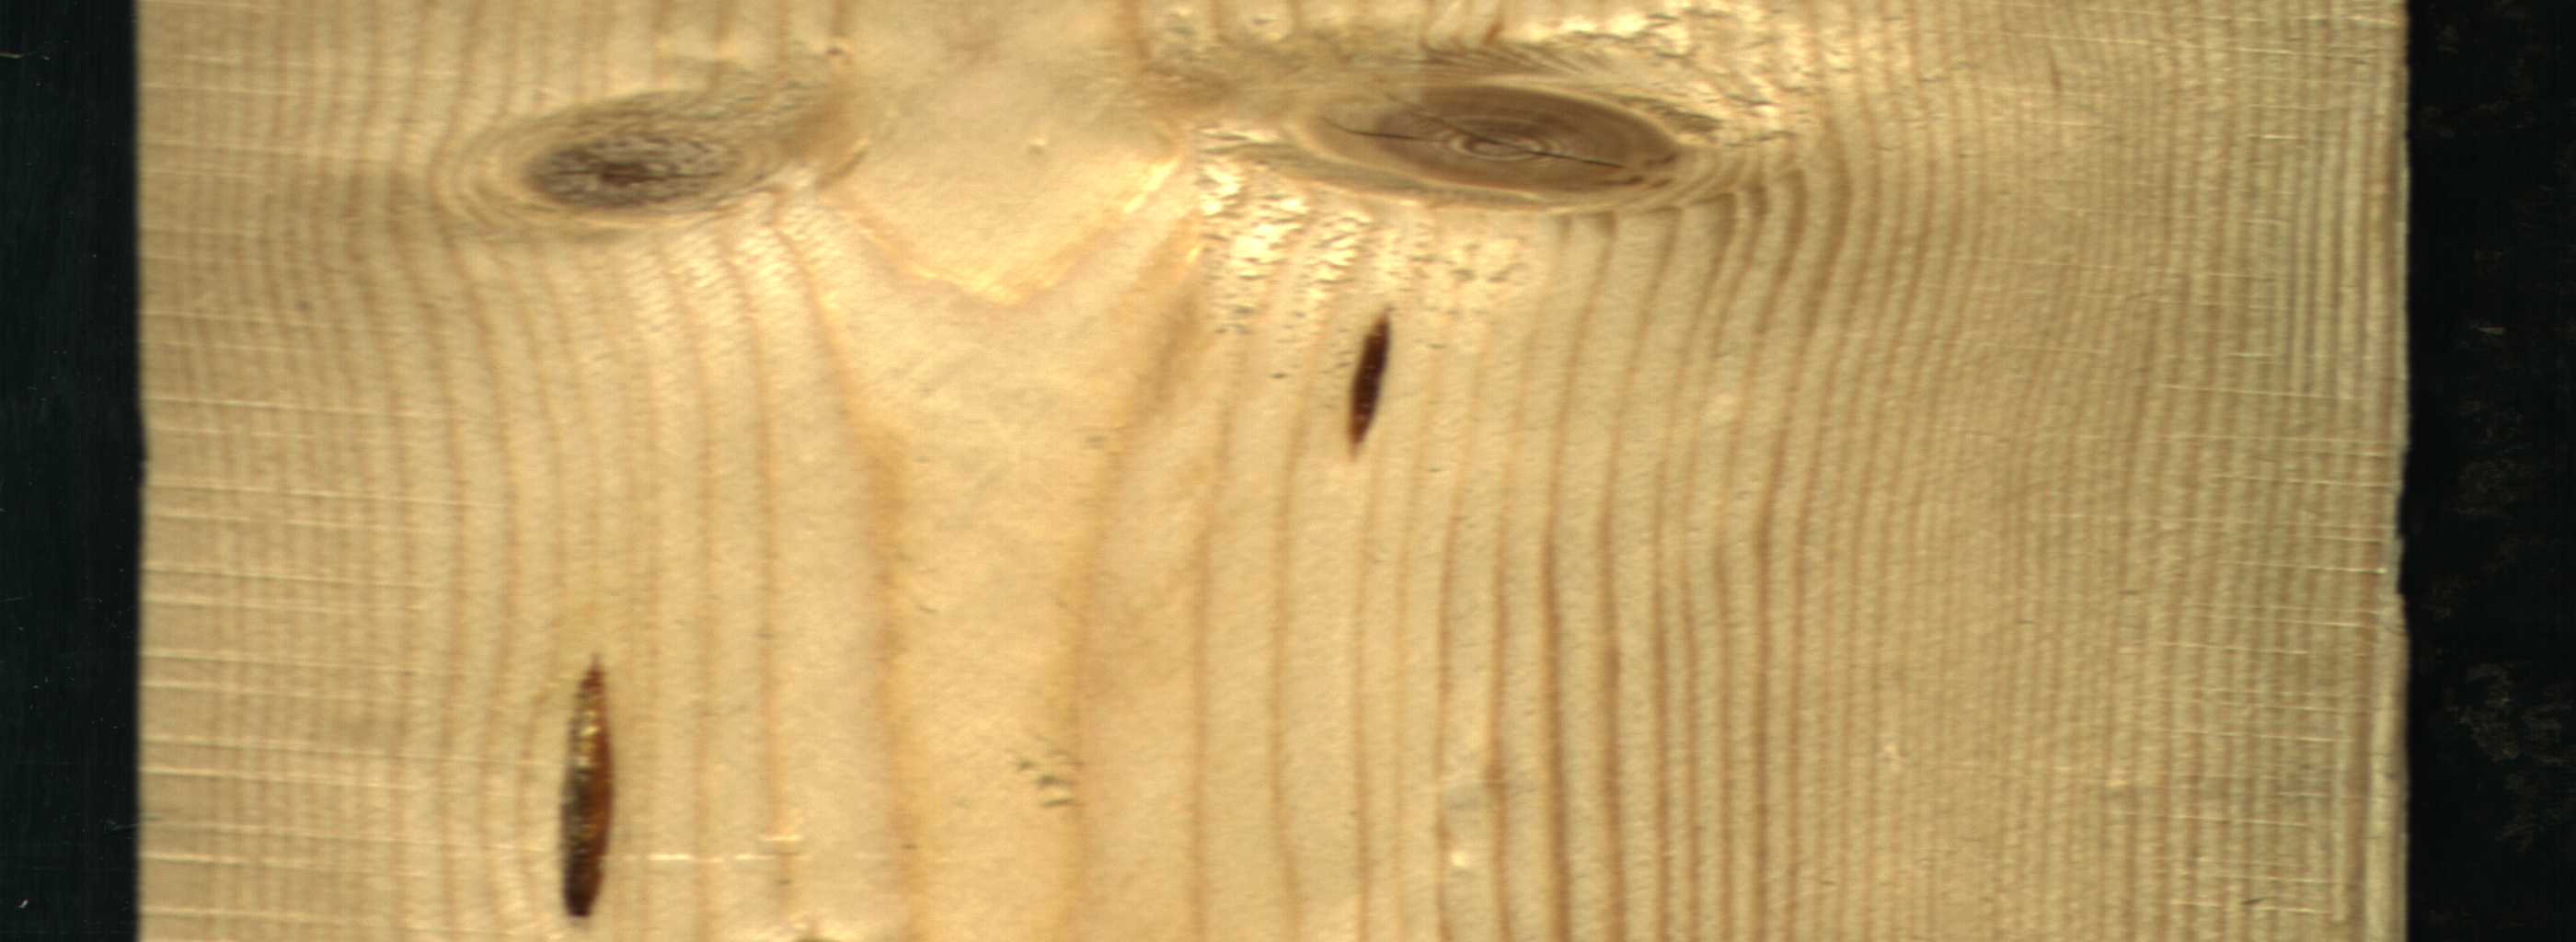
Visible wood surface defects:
resin
resin
Live_Knot
Live_Knot